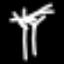
Label: palm tree